Question: Well, this is my first foray into memory profiling a .NET app (CPU tuning I have done) and I am hitting a bit of a wall here.
I have a view in my app which loads 40 images (max) per page, each running about ~3MB. The max number of pages is 10. Seeing as I don't want to keep 400 images or 1.2GB in memory at once, I set each image to null when the page is changed.
Now, at first I thought that I must just have stale references to these images. I downloaded ANTS profiler (great tool BTW) and ran a few tests. The object lifetime graph tells me that I don't have any references to these images other than the single reference in the parent class (which is by design, also confirmed by meticulously combing through my code):

The parent class 'SlideViewModelBase' sticks around forever in a cache, but the 'MacroImage' property is set to null when the page is changed. I don't see any indication that these objects should be kept around longer than expected.
I next took a look at the large object heap and memory usage in general. After looking at three pages of images I have 691.9MB of unmanaged memory allocated and 442.3MB on the LOH. 'System.Byte[]', which comes from my 'System.Drawing.Bitmap' to 'BitmapImage' conversion is taking pretty much all of the LOH space. Here is my conversion code:
'''
public static BitmapSource ToBmpSrc( this Bitmap b )
{
var bi = new BitmapImage();
var ms = new MemoryStream();
bi.CacheOption = BitmapCacheOption.OnLoad;
b.Save( ms, ImageFormat.Bmp );
ms.Position = 0;
bi.BeginInit();
ms.Seek( 0, SeekOrigin.Begin );
bi.StreamSource = ms;
bi.EndInit();
return bi;
}
'''
I am having a hard time finding where all of that unmanaged memory is going. I suspected the 'System.Drawing.Bitmap' objects at first, but ANTS doesn't show them sticking around, and I also ran a test where I made absolutely sure that all of them were disposed and it didn't make a difference. So I haven't yet figured out where all of that unmanaged memory is coming from.
My two current theories are:
1. LOH fragmentation. If I navigate away from the paged view and click a couple of buttons about half of the ~1.5GB is reclaimed. Still too much, but interesting nonetheless.
2. Some weird WPF binding thing. We do use databinding to display these images and I am no expert in regards to the ins and outs of how these WPF controls work.
If anyone has any theories or profiling tips I would be extremely grateful as (of course) we are on a tight deadline and I am scrambling a bit to get this final part done and working. I think I've been spoiled by tracking down memory leaks in C++ ... who woulda' thought?
If you need more info or would like me to try something else please ask. Sorry about the wall-o-text here, I tried to keep it as concise as possible.
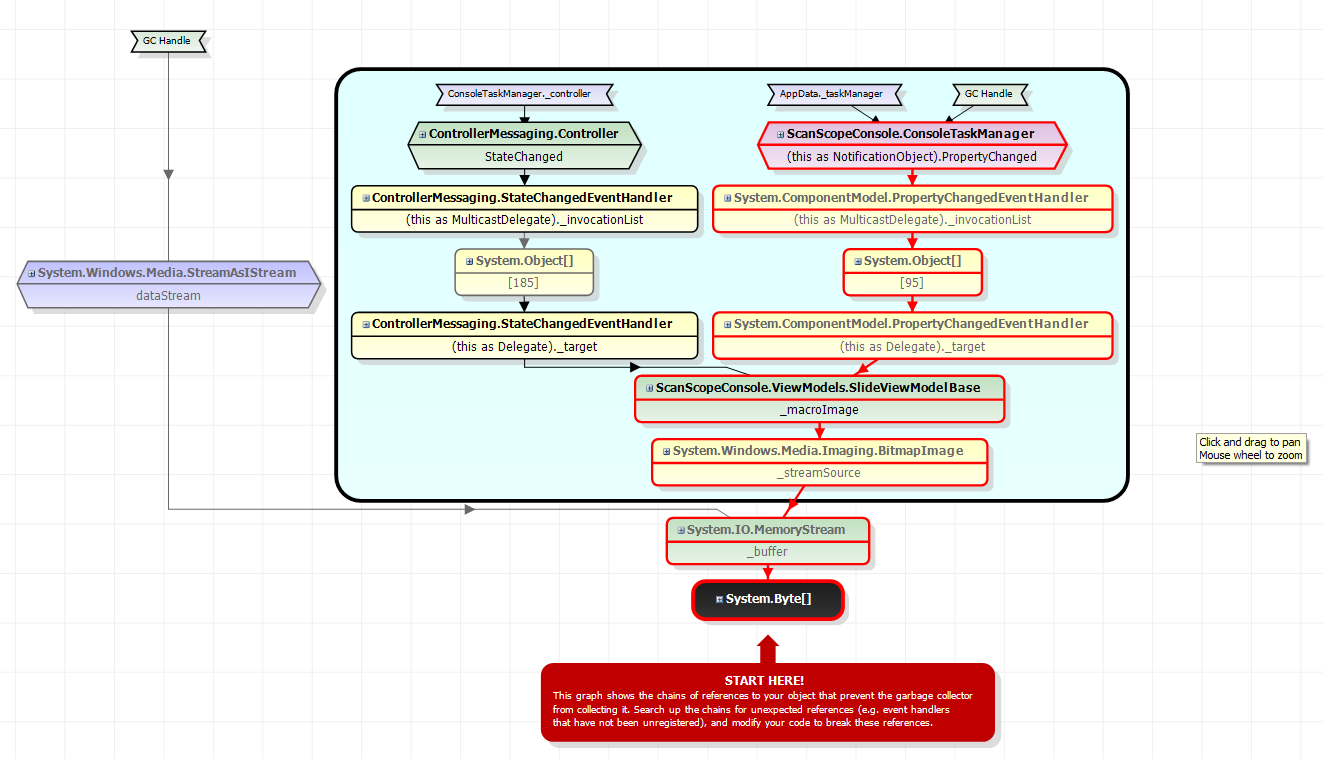
Answer: This <URL>.
The Dispose method of this wrapper class needs to release the wrapped stream, so that it can be garbage collected. Once the BitmapImage is initialised with this wrapper stream, the wrapper stream can be disposed, releasing the underlying stream, and allowing the large byte array itself to be freed.
> The BitmapImage keeps a reference to the source stream so it keeps the MemoryStream object alive. Unfortunately, even though MemoryStream.Dispose has been invoked, it doesn't release the byte array that the memory stream wraps. So, in this case, bitmap is referencing stream, which is referencing buffer, which may be taking up a lot of space on the large object heap. There isn't a true memory leak; when there are no more references to bitmap, all these objects will (eventually) be garbage collected. But since bitmap has already made its own private copy of the image (for rendering), it seems rather wasteful to have the now-unnecessary original copy of the bitmap still in memory.
Also, what version of .NET are you using? Prior to .NET 3.5 SP1, there was a known issue where a <URL> on the BitmapImage.